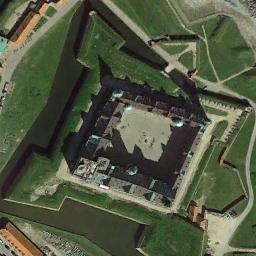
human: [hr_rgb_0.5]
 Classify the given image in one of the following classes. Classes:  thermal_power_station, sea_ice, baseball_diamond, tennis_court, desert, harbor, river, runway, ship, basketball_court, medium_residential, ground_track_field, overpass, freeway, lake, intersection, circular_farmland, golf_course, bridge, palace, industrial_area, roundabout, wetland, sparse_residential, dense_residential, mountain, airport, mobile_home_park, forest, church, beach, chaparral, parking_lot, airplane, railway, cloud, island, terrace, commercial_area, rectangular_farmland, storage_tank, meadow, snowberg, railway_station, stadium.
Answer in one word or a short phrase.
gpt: palace